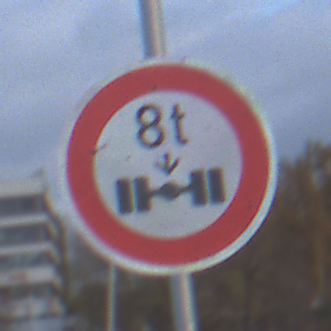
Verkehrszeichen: TatsaechlicheAchslast
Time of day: SunriseSunset
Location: Outdoor (Suburban)
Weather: PartlyCloudy
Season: NotSpecified
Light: Natural